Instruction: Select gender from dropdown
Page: traveler
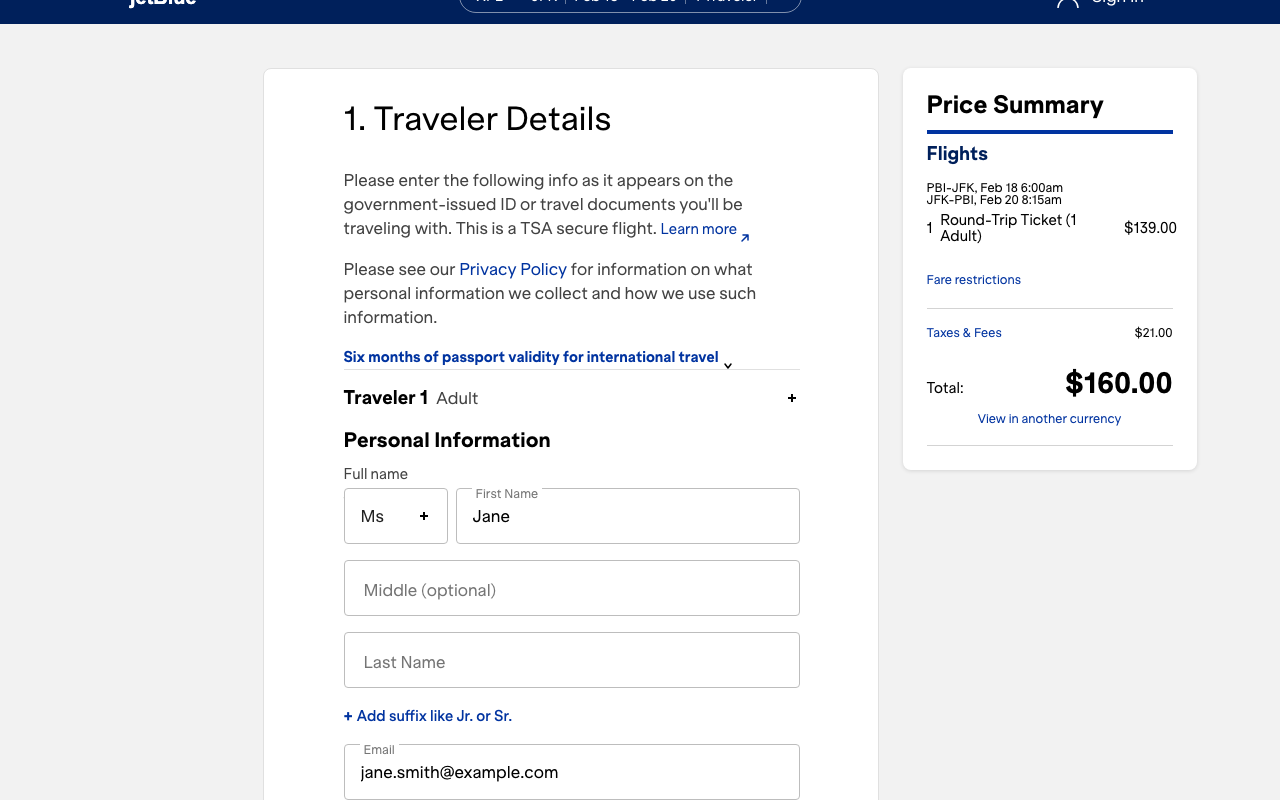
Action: click